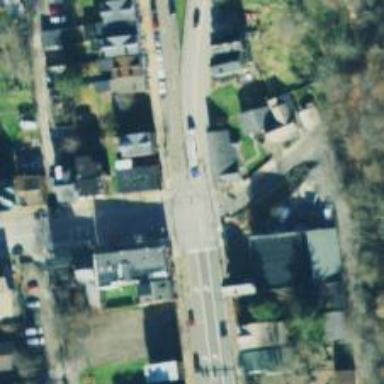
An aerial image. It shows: Crossing road.